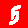
Digit: 5